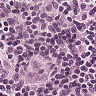
Metastatic tissue present: no